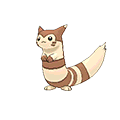
Pok\u00e9mon: furret